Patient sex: M
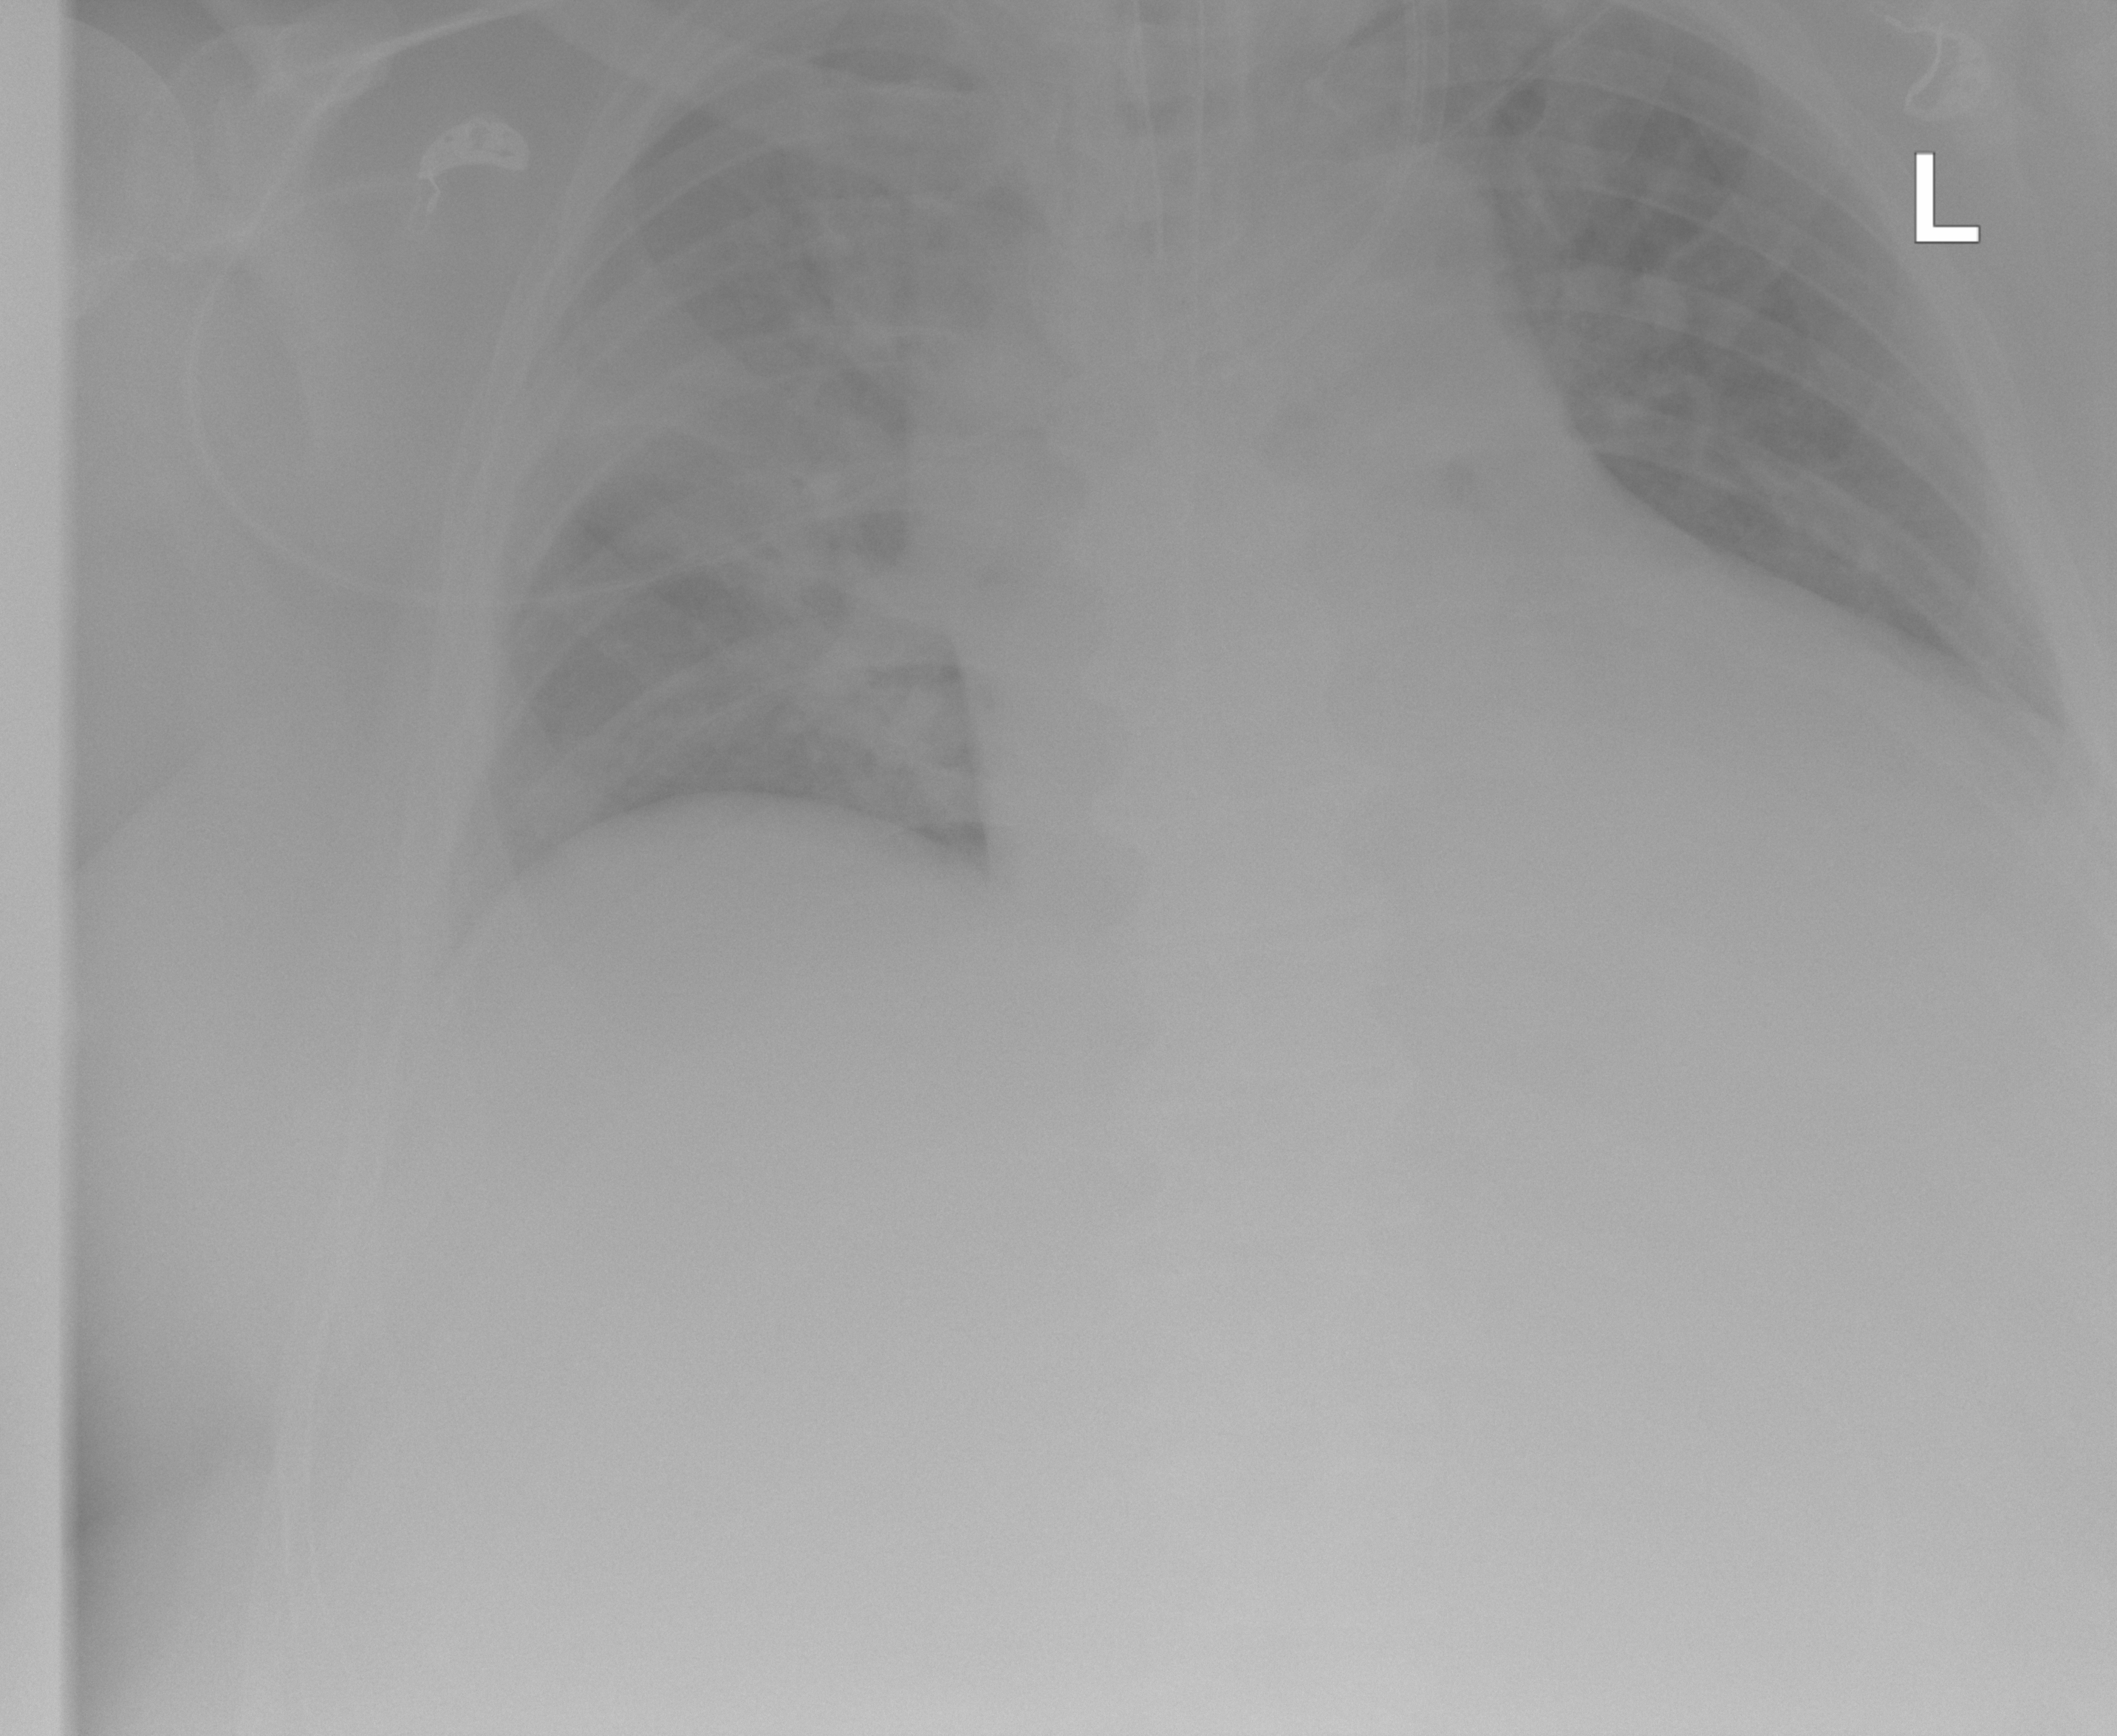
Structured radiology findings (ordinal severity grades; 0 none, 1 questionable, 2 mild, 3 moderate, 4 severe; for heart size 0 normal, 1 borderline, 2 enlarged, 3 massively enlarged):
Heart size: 3
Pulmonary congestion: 0
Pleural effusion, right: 0
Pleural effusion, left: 0
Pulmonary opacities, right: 2
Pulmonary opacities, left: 0
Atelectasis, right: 2
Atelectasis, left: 0